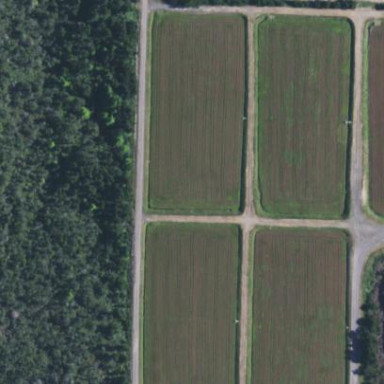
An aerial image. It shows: Farmland with cranberries as the main crop.